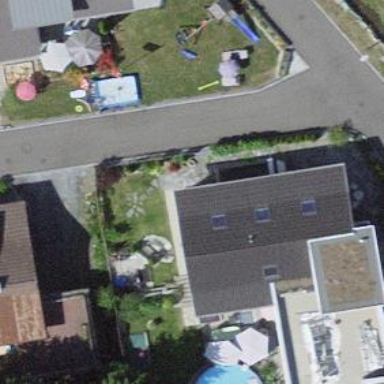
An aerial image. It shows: Building with tiled roof.